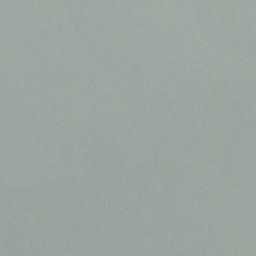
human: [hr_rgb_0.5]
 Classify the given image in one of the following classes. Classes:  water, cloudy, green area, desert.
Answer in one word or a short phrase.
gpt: cloudy